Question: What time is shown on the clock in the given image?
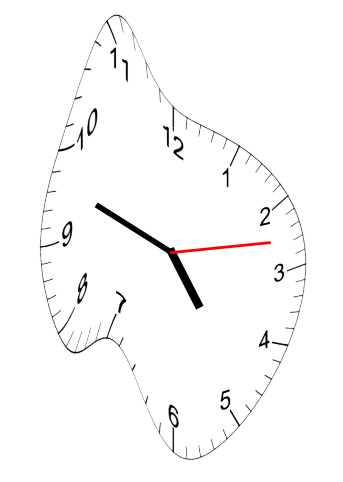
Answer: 04:48:13